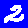
Digit: 2